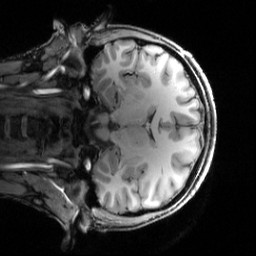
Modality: T1w
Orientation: coronal
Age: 26
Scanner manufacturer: siemens
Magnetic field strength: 3 T
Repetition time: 2.5 s
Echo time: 0.00444 s